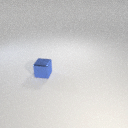
small blue metal cube